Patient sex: F
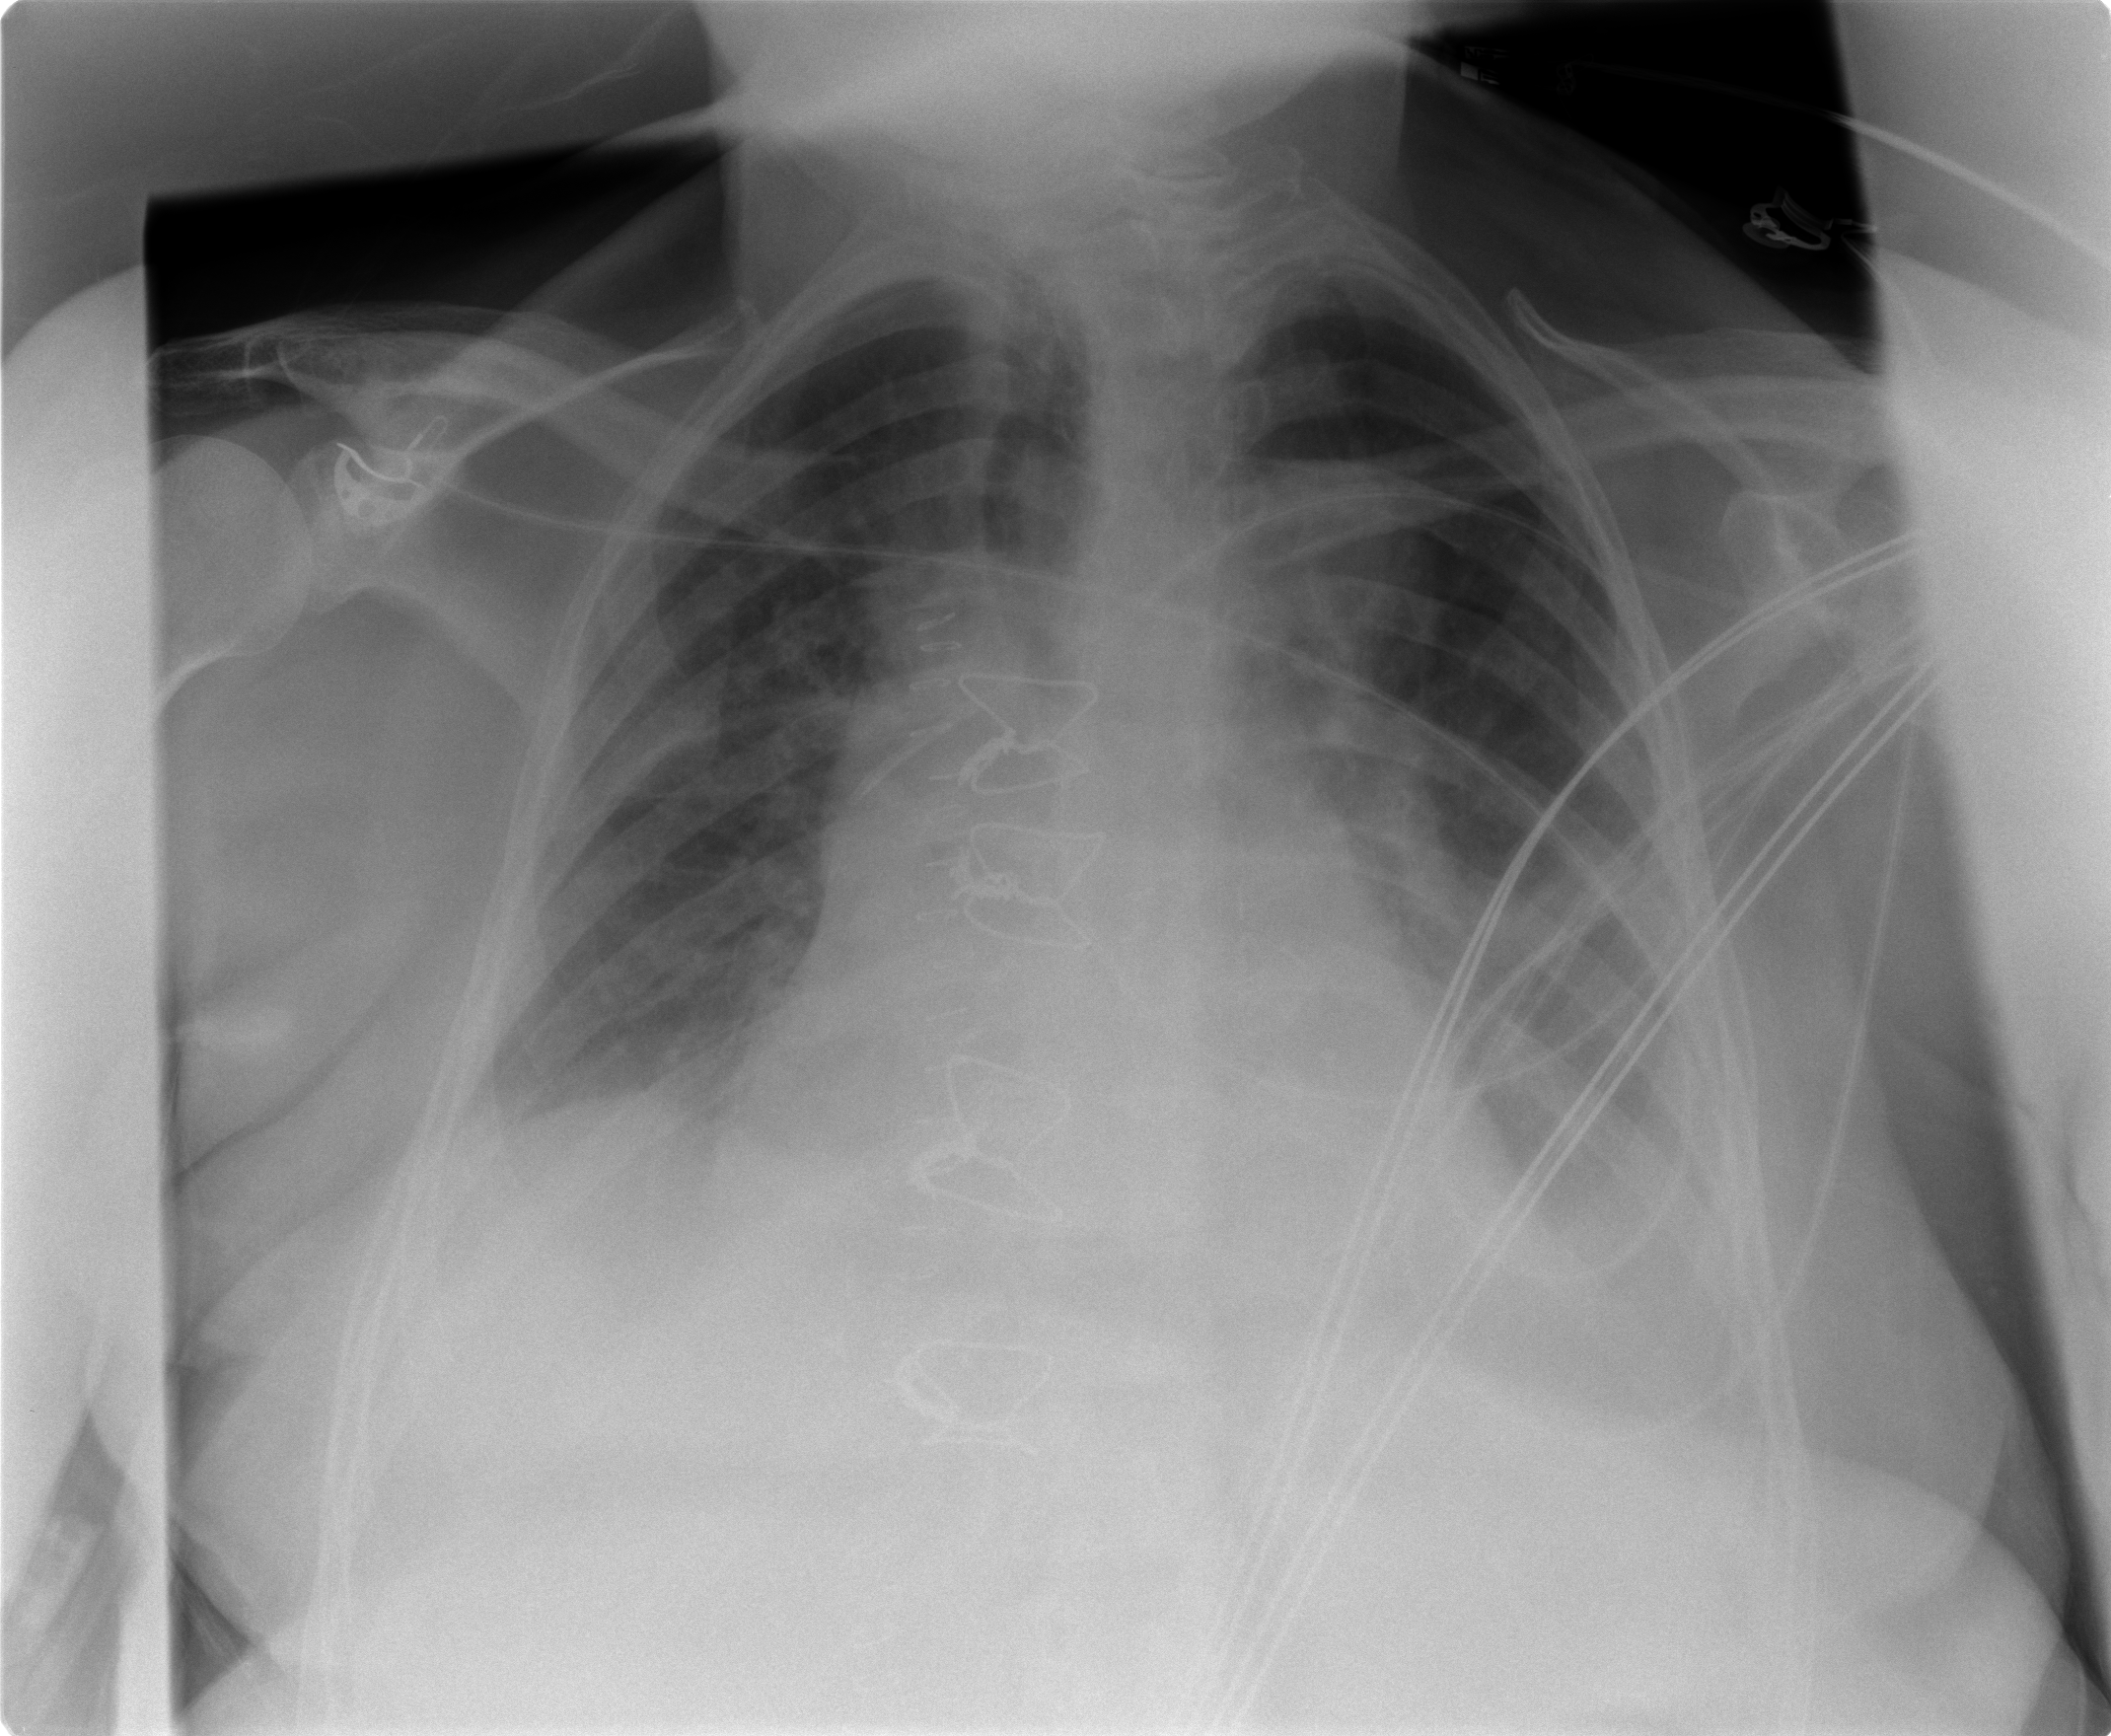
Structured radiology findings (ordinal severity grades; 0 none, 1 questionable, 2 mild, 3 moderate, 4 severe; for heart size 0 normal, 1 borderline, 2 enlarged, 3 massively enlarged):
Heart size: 2
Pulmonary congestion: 1
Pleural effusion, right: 1
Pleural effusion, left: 2
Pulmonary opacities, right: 0
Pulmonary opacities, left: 0
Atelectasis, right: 2
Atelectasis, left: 2